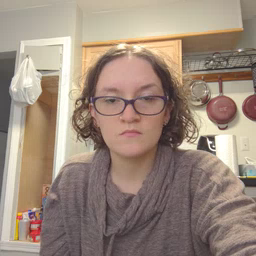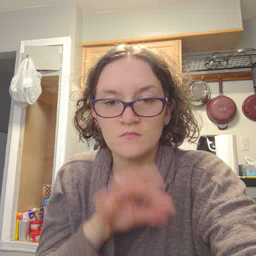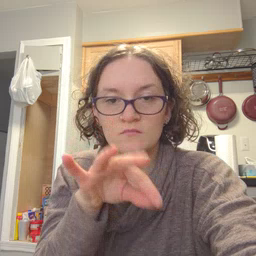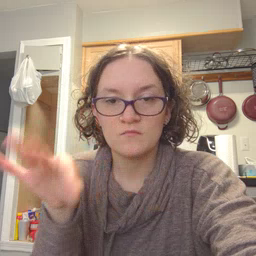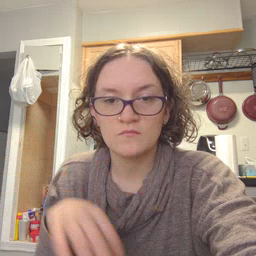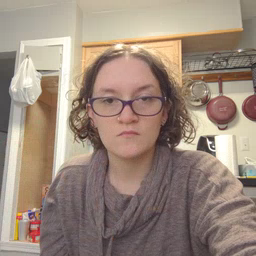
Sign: frenchfries